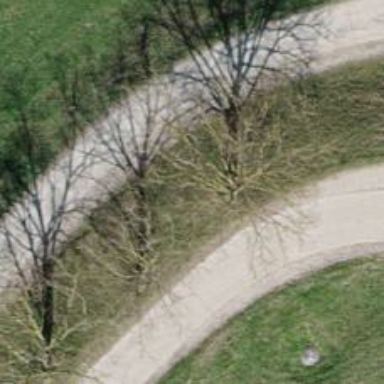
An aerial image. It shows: Row of trees in natural setting.